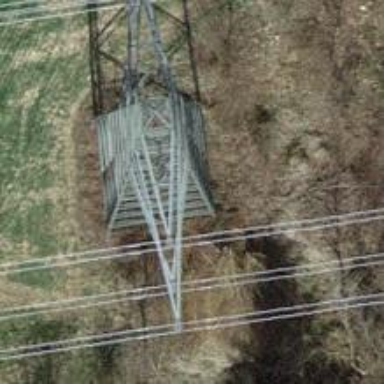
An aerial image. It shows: Towering power structure.